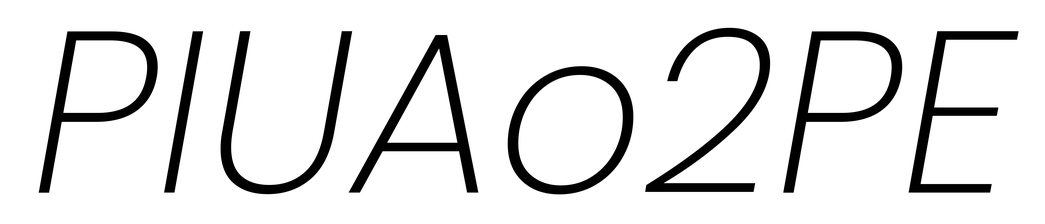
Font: Poppins-ExtraLightItalic